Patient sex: M
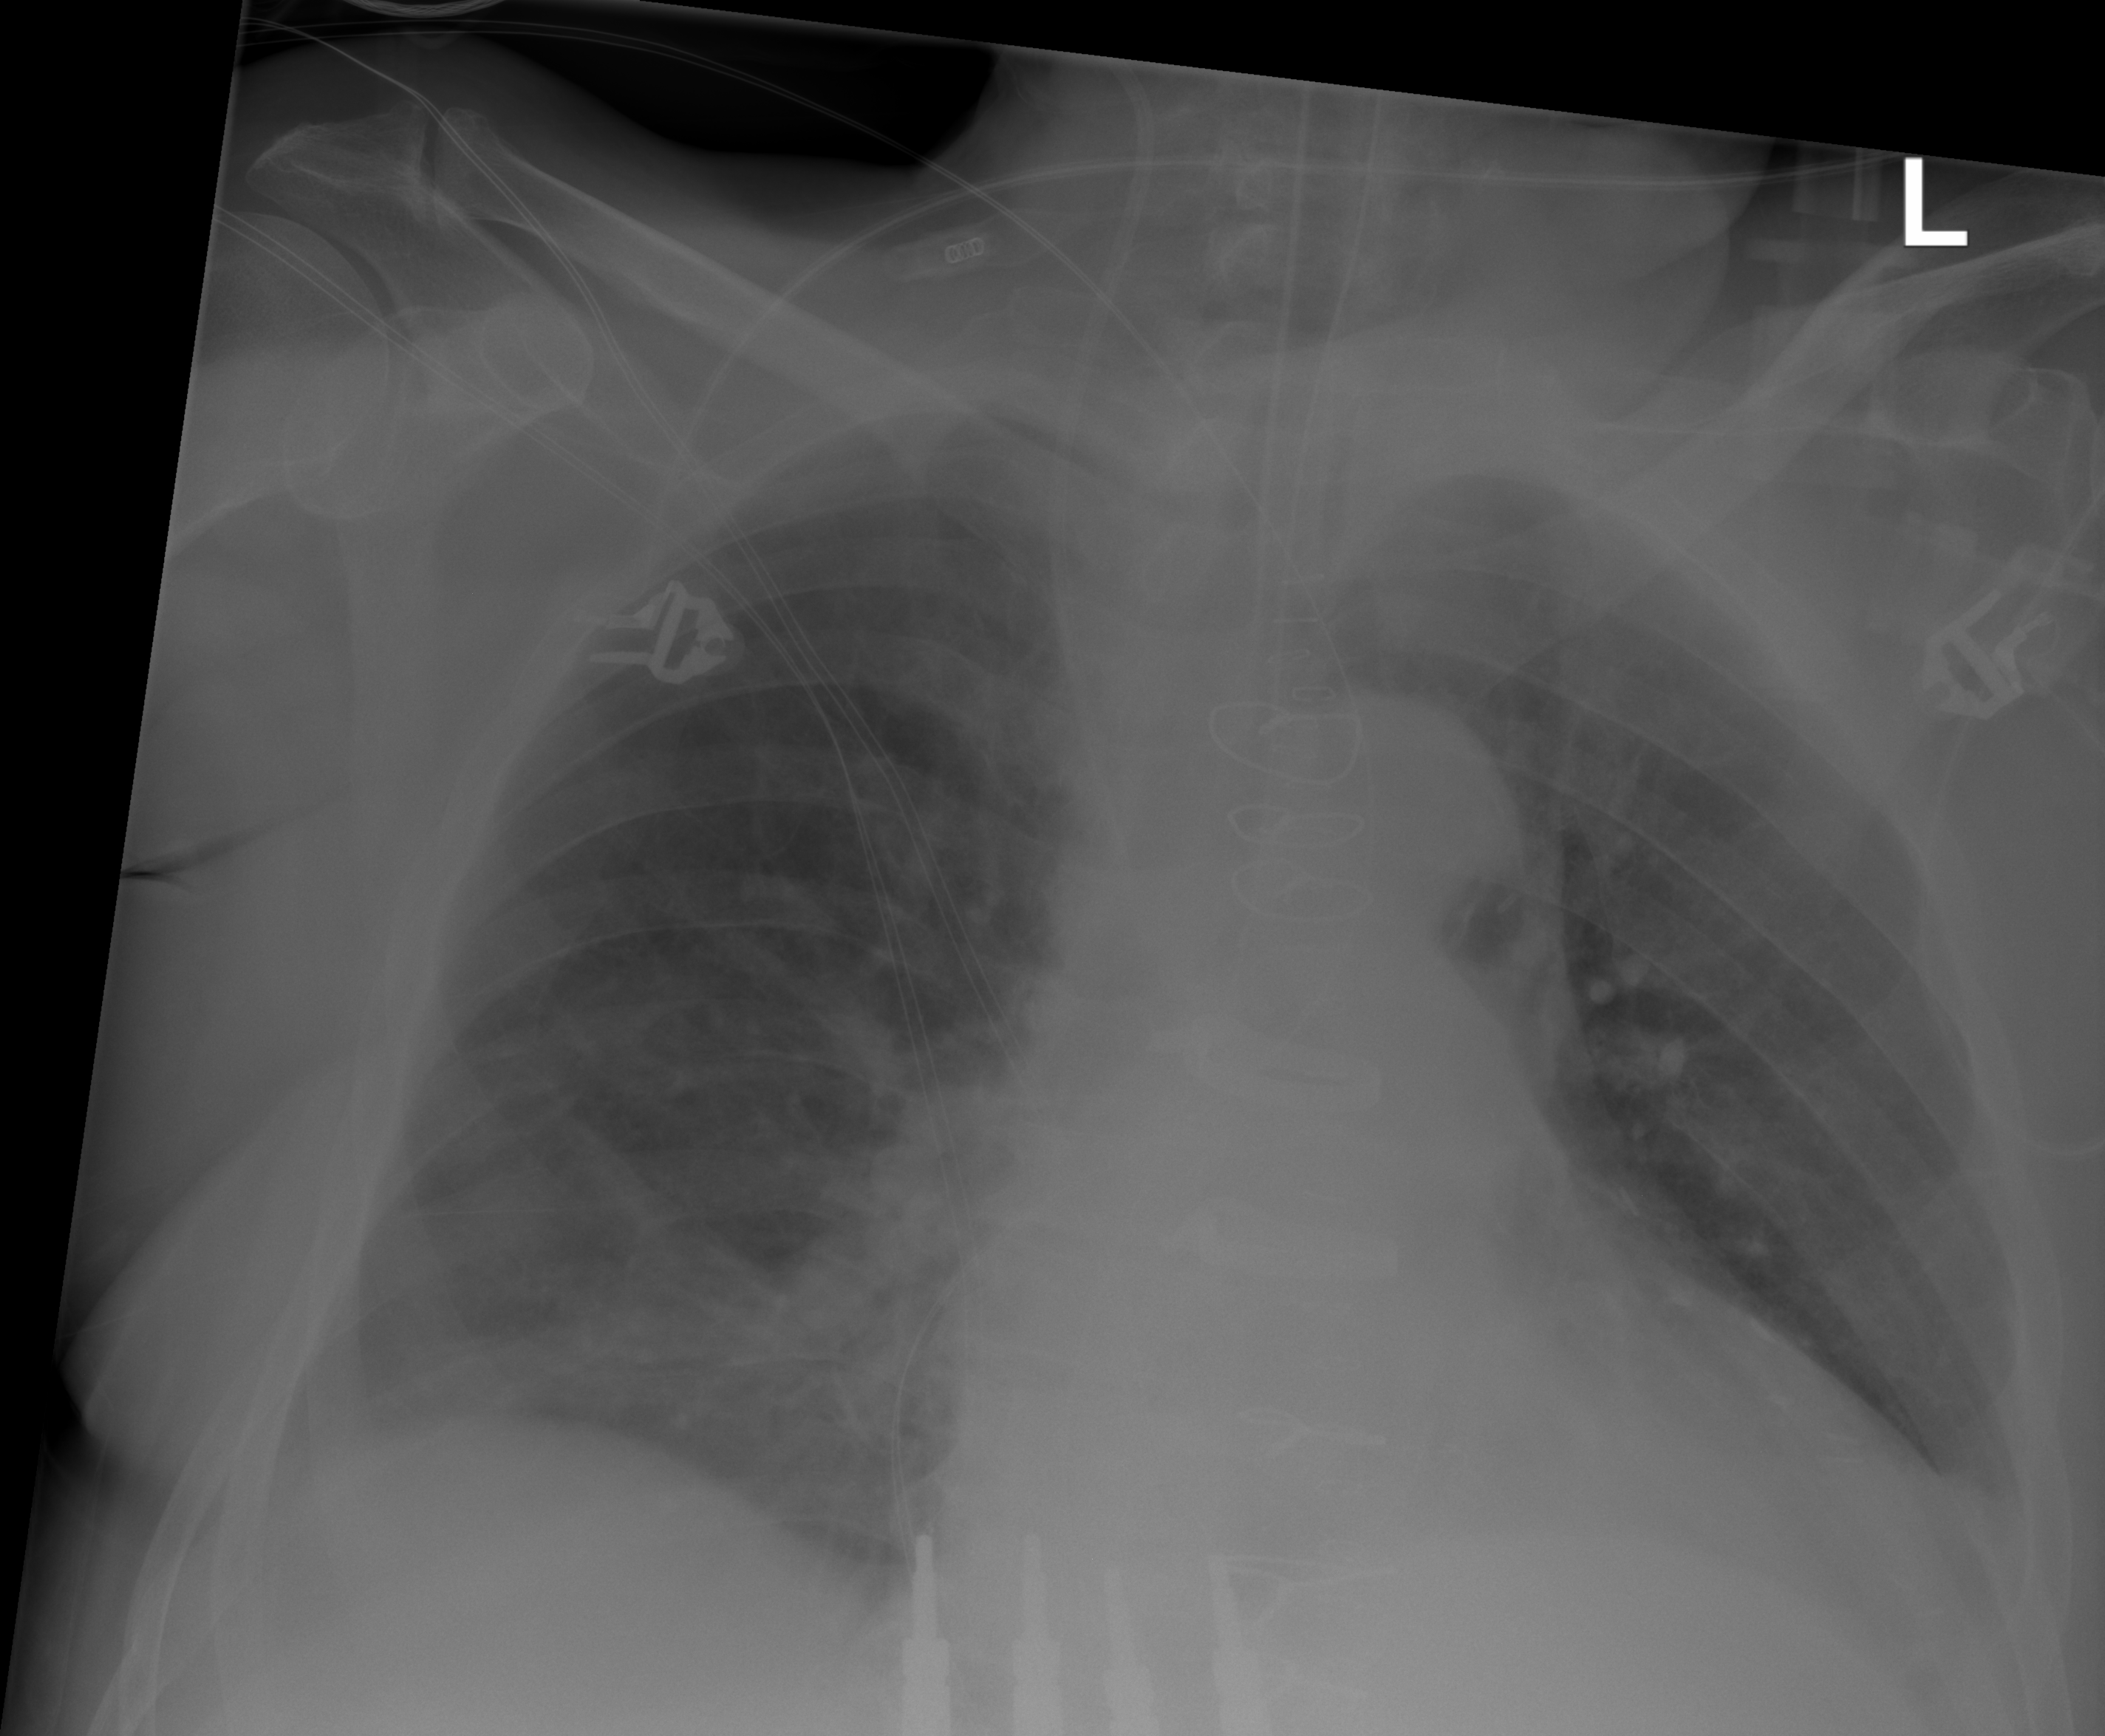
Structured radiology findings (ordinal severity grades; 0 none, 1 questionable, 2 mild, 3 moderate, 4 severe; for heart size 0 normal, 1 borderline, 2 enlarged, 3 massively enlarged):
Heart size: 3
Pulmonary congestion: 2
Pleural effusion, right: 0
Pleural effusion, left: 0
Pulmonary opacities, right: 2
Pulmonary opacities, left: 0
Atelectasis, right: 2
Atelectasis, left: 2